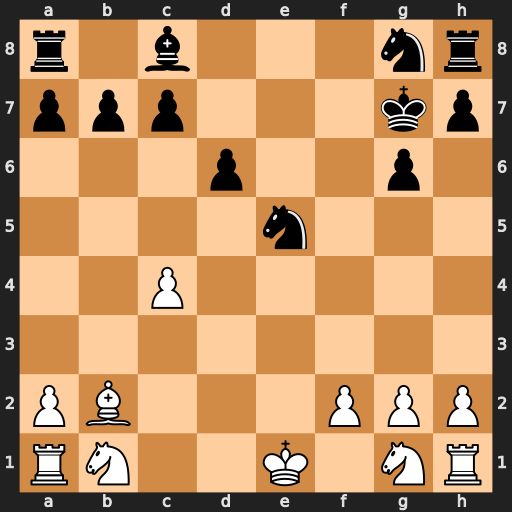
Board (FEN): r1b3nr/ppp3kp/3p2p1/4n3/2P5/8/PB3PPP/RN2K1NR
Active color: w
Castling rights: KQ
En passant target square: -
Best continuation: f4 Nf6 fxe5